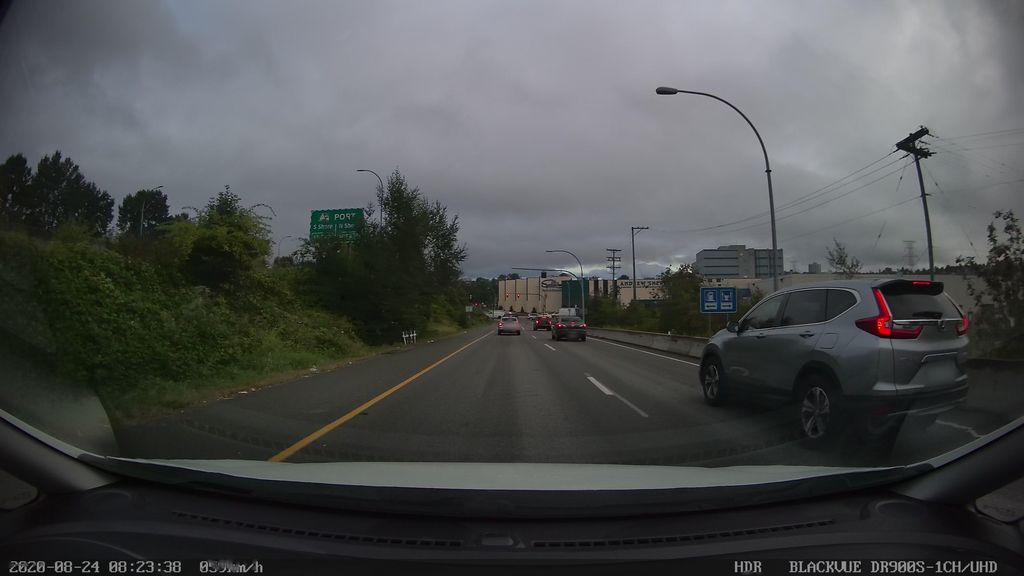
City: vancouver